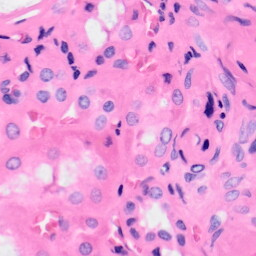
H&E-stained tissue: Kidney